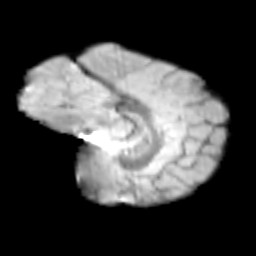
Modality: T2w
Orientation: sagittal
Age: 9
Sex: female
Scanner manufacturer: siemens
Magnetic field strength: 3 T
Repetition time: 3.8 s
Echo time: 0.07 s